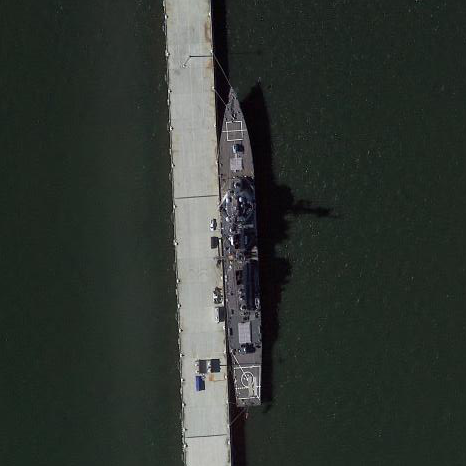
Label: destroyer